Field crop: maize
Growth stage: 2
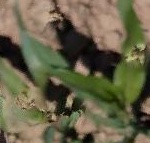
Species: maize